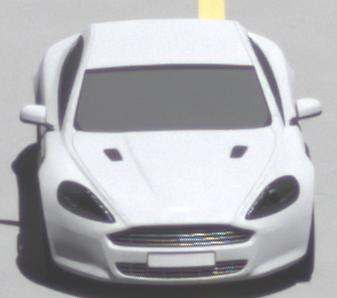
Make: Aston Martin
Model: Rapide
Detailed model: Rapide
Model produced from: 2010/03
Model produced until: 2013/07
Doors: 5
Color: white
Road condition: dry road
Daytime: midday
Contrast: medium contrast